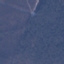
Label: Forest